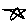
Label: star